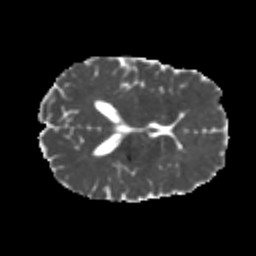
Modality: MD
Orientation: axial
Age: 23
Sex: male
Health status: healthy
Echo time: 0.074 s